Current action and preconditions to check: path_clear

Your task: For each precondition in the list above, predict whether it will hold at this action.

Consider the current scene as observed from the mobile robot's camera, and analyze the predicted future states of all dynamic agents (e.g., people, animals, vehicles, or any moving entities) within the NEXT SECOND.

IMPORTANT: Only answer "very likely" if you are absolutely certain—based on strong, clear evidence—that a dynamic agent will violate the precondition in the predicted future state. Do NOT answer "very likely" for unlikely, ambiguous, or low-probability risks.

Ask yourself for each precondition: Is there a high probability, with clear and convincing evidence, that the predicted future states of any dynamic agent will interfere with the predicted future state of the currently executing action within the NEXT SECOND, causing that precondition to fail?

Assess the risk level based on these predictions. Use "likely" or "very likely" if motions create a clear risk of interference.

Use "neutral" or "improbable" if agents are nearby but their predicted paths are clearly diverging or non-conflicting.

Failure Risk Categories: "very improbable", "improbable", "neutral", "likely", "very likely"

Answer Format: Output ONLY the probability_of_failure value from these categories: "very improbable", "improbable", "neutral", "likely", "very likely"

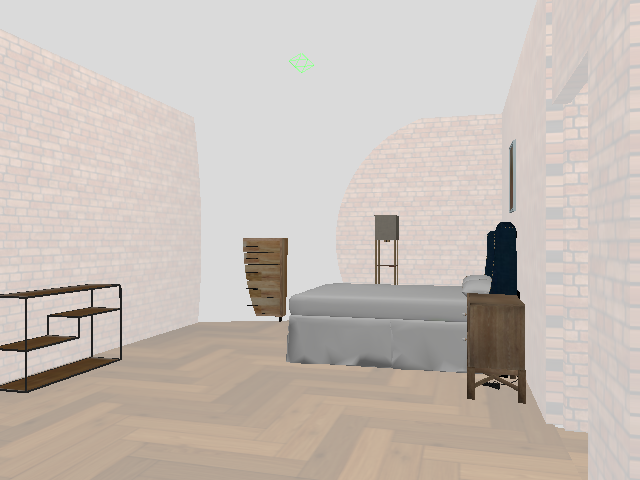

Answer: very improbable